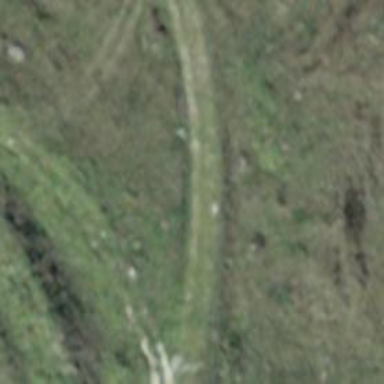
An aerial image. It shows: Dirt track road with grade3 tracktype.